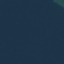
Land use / land cover: SeaLake